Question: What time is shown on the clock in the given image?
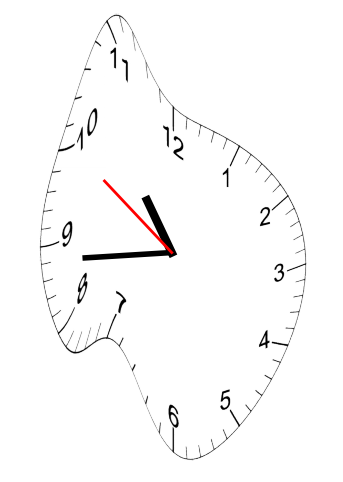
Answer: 10:43:50